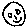
Label: smiley face